Interaction volume radius: 5 \u00c5
Interaction volume height: 10 \u00c5
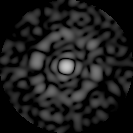
Disorder parameter: 0.8528